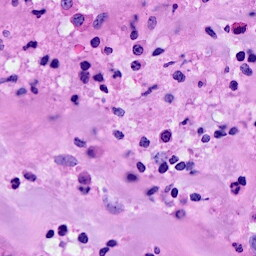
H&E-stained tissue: Breast